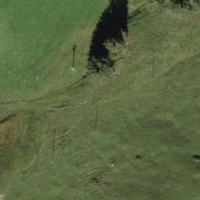
EUNIS habitat code: 41
Species observed at this site:
Succisa pratensis